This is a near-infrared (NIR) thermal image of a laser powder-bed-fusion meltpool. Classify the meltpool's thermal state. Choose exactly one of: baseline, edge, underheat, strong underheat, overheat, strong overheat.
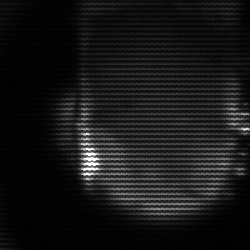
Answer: baseline